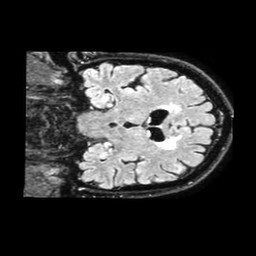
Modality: FLAIR
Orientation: coronal
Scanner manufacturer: philips
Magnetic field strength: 1.5 T
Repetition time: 4.8 s
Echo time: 0.3137 s